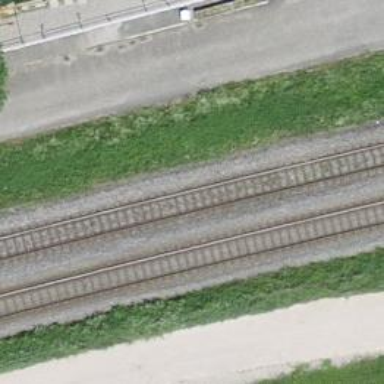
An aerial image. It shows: Single railway track with electrified contact line.